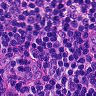
Metastatic tissue present: no